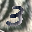
Label: 3